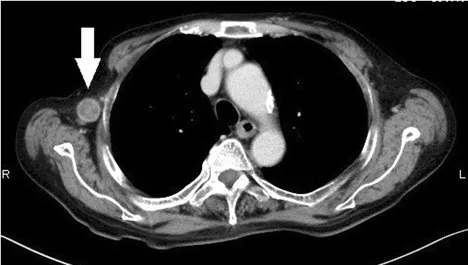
CT demonstrating an enlarged lymph node of 3 cm in diameter in the right axillary region (white arrow).
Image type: radiology (ct)